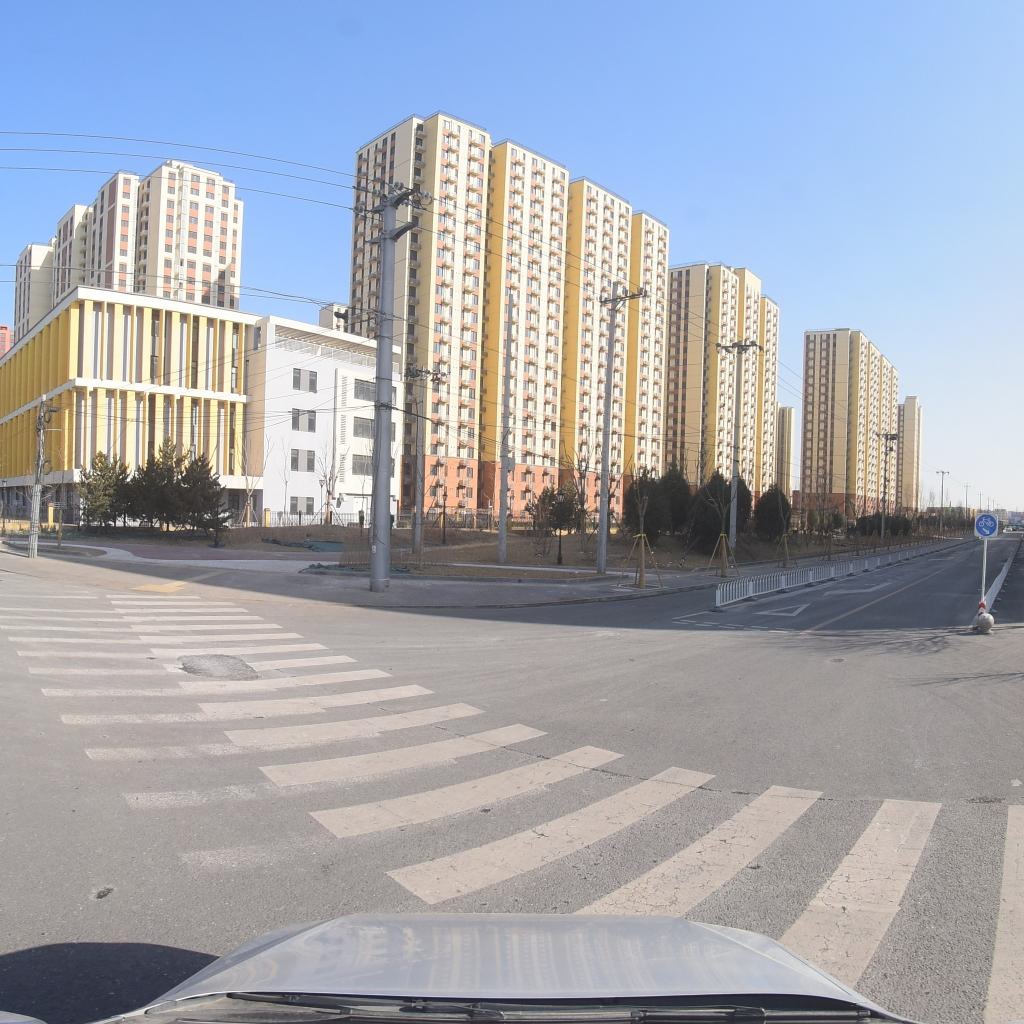
Region: Fengtai
Road damage annotations: pothole, pothole, transverse crack